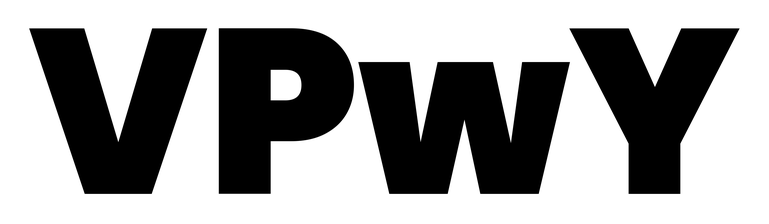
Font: Poppins-Black